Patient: sex M, age 71
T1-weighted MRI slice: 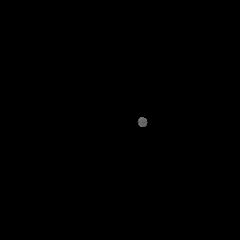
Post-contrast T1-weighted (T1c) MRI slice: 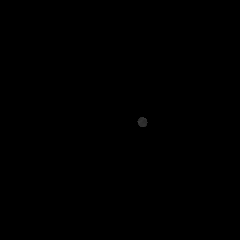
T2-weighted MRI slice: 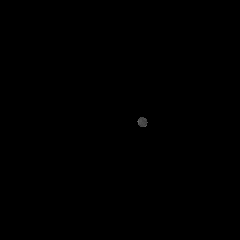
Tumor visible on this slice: no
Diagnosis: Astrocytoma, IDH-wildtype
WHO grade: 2